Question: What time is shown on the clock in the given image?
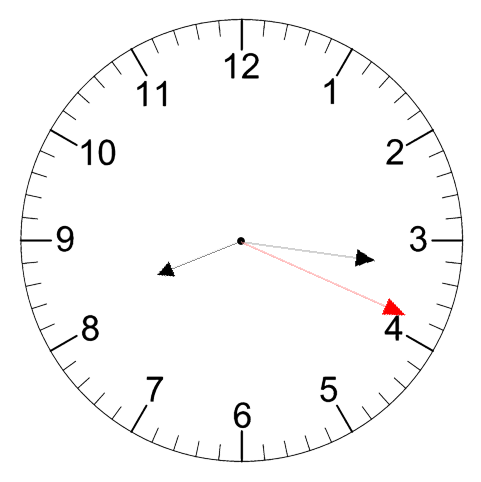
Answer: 08:16:19